Question: Now, if the background weren't textured I could do some CSS trickery with padding / margins and such.
When you do a scrollable div (which is what I'm doing now) like this:
'''
overflow: auto;
height: 80%;
'''
the scrollbar appears on the inside of the div that is being scrolled
Here is a mock up of what I'm trying to do:

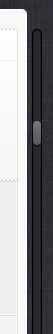
Answer: Something like this:
<URL>
?